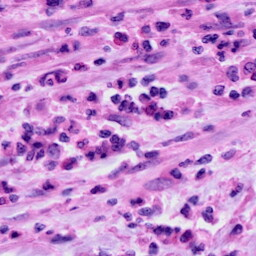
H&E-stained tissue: Cervix